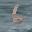
Label: 6